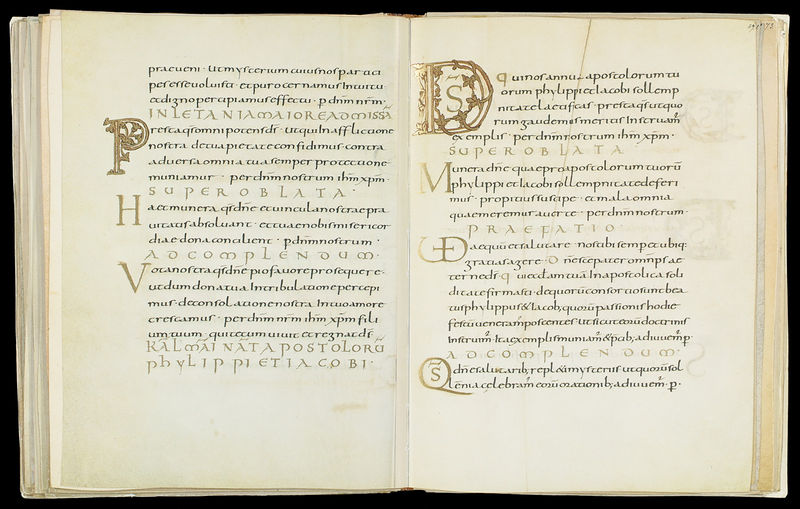
Titel: Drogo Sakramentar
Standort: Herstellungsort: Metz (EU - F)
Institution: Paris, Bibliothèque Nationale
Schlagwörter: gelb, alt, bibel, gold, gotik, schrift, papier, vergilbt, tusche, buch, druck, text, buchstaben, tinte, einband, verziert, pergament, seiten, griechisch, predigt, lettern, handschrift, super, latein, werk, überschriften, großbuchstaben, altgriechisch, paginierung, seitenzahlen, d, p, q